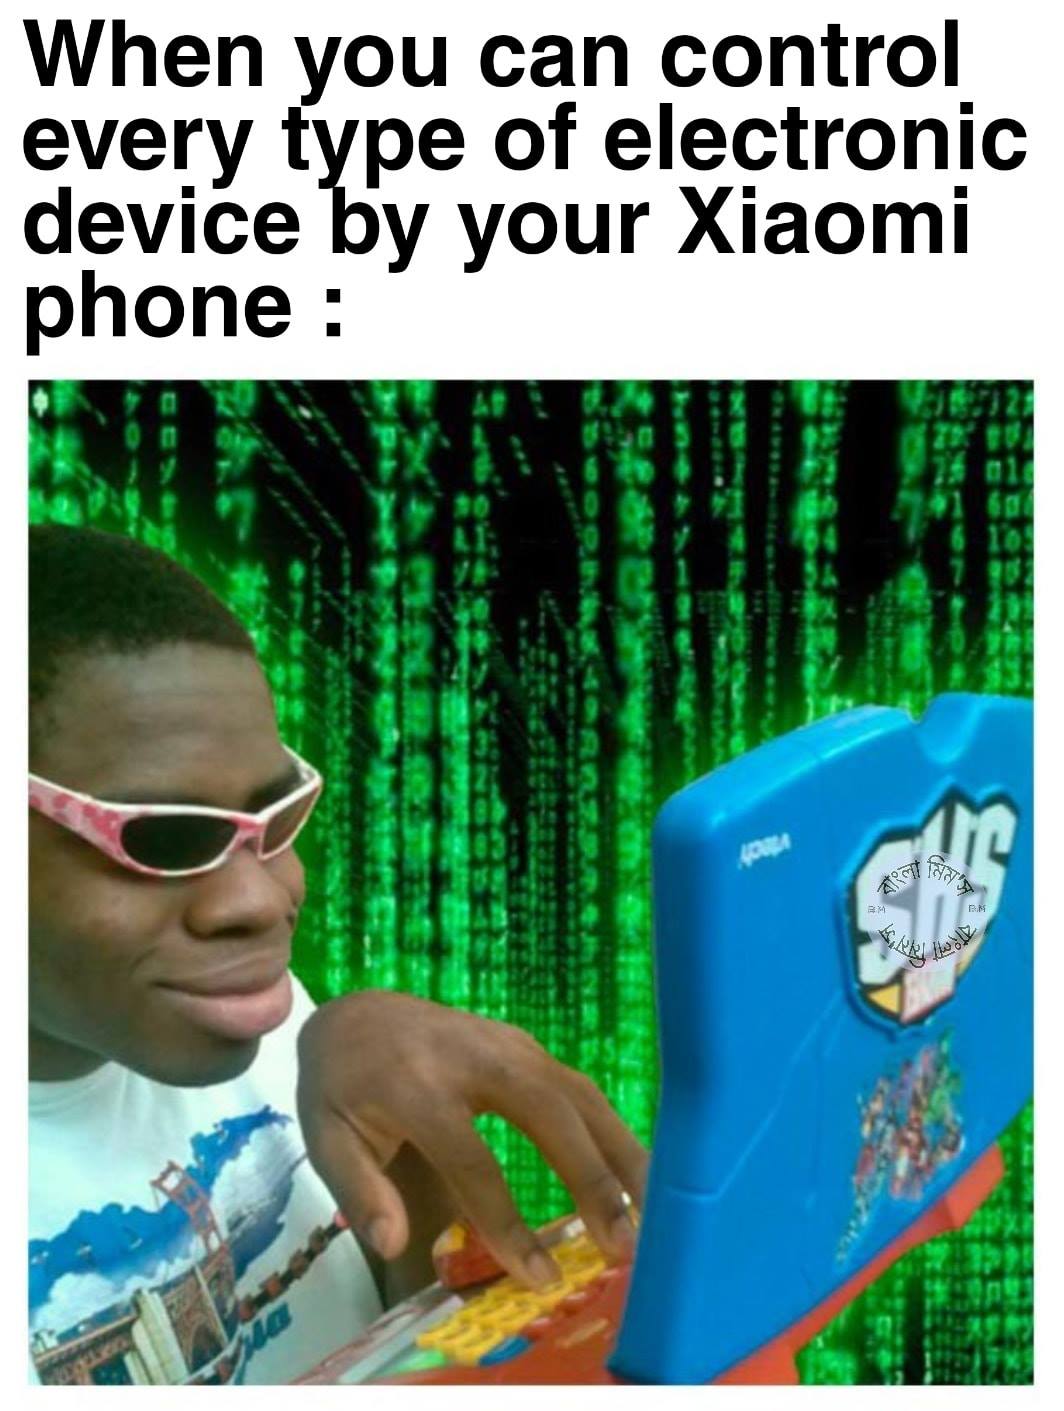
Caption: When you can control every type of electronic device by your Xiomi phone :
Label: non-hate